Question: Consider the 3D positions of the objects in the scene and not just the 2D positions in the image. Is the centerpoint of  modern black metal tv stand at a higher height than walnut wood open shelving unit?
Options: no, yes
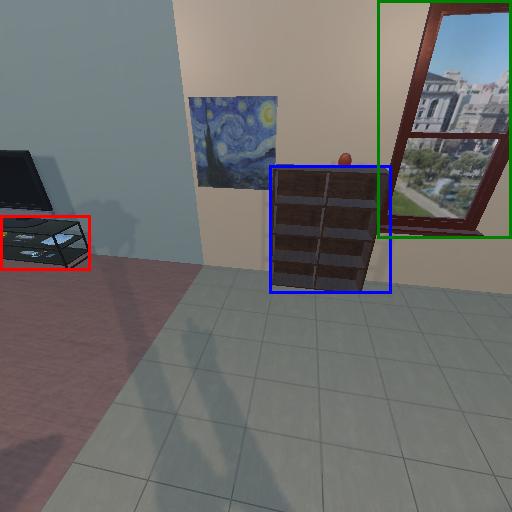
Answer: no